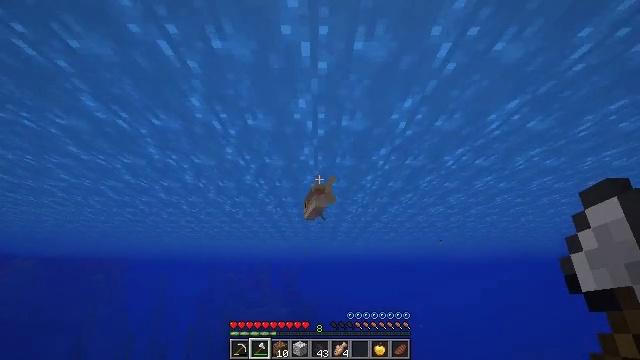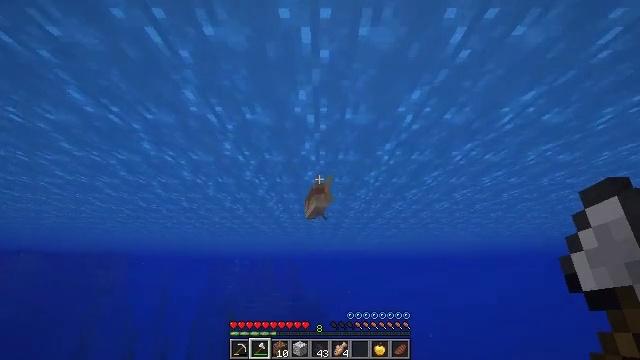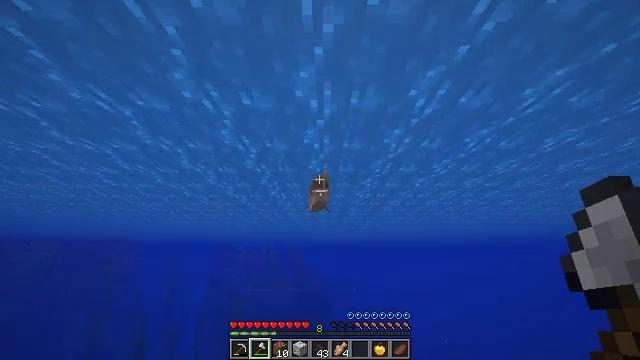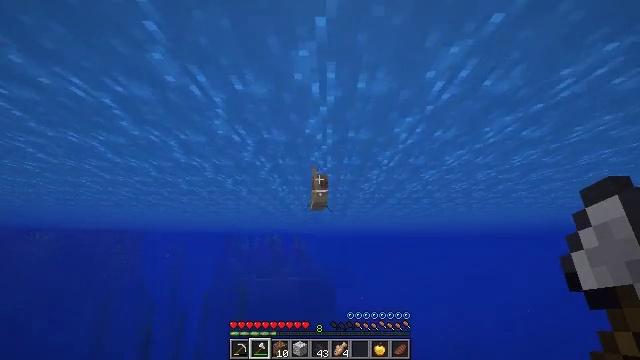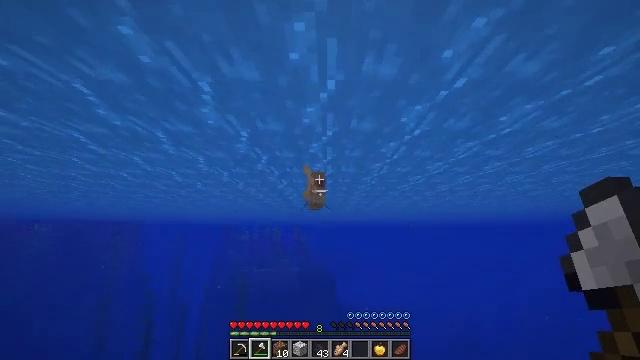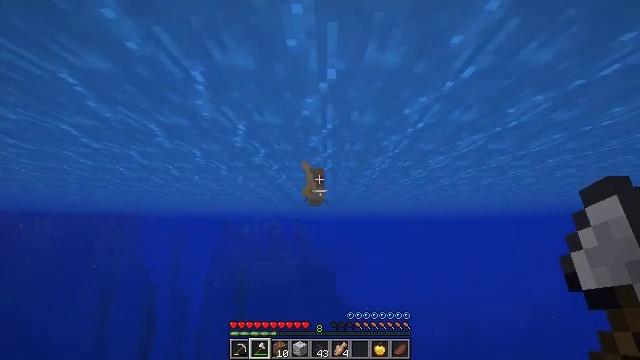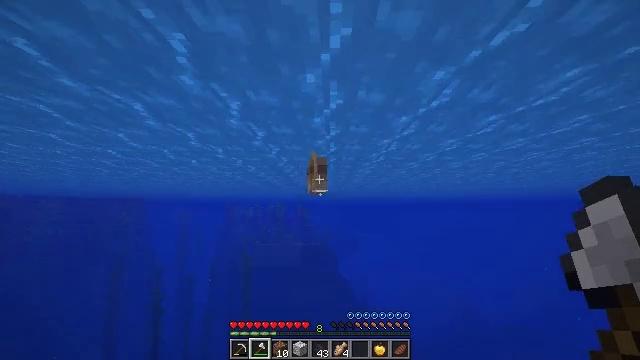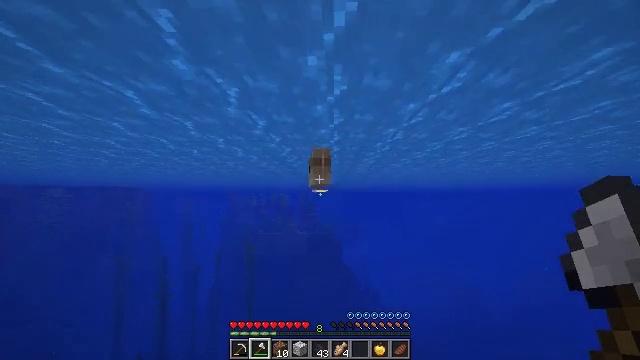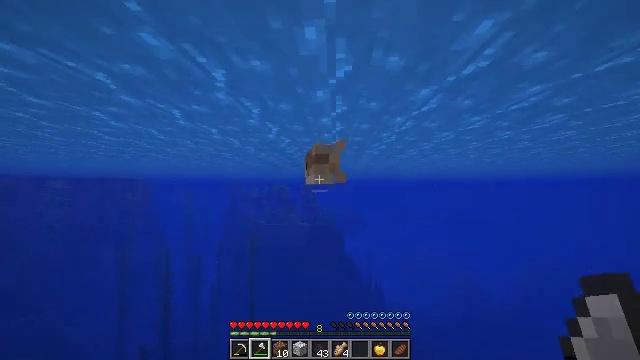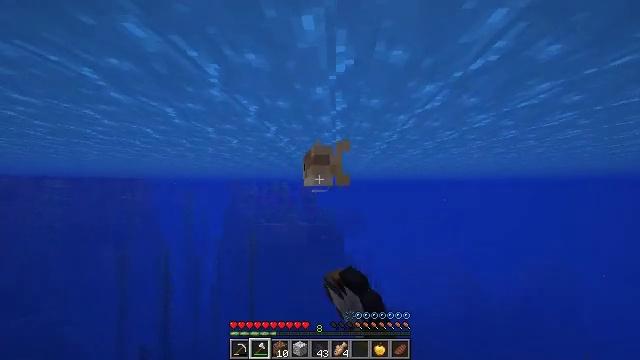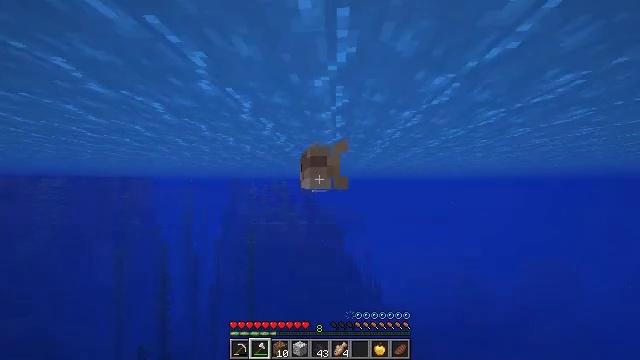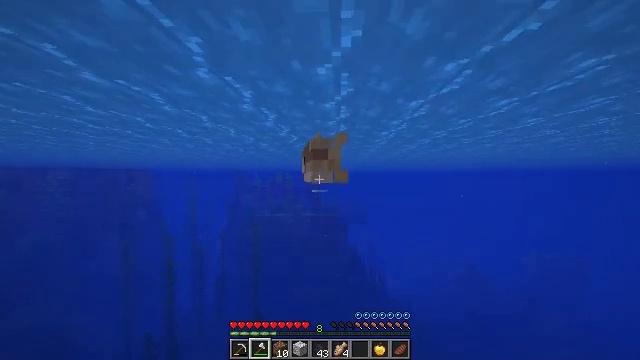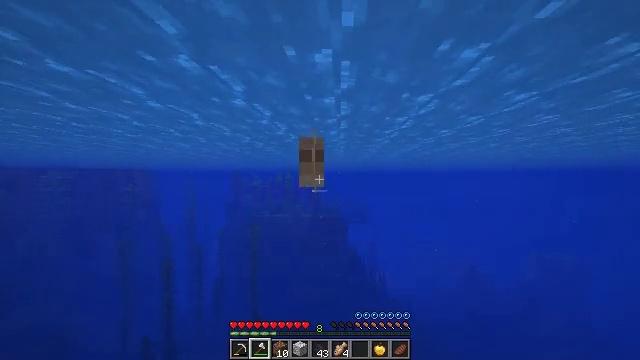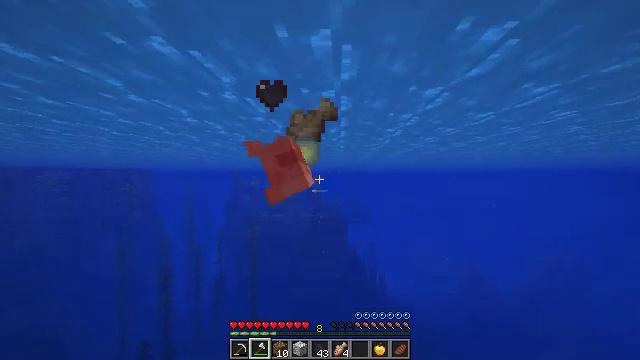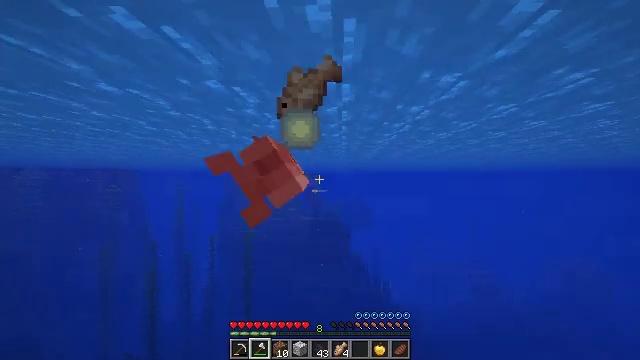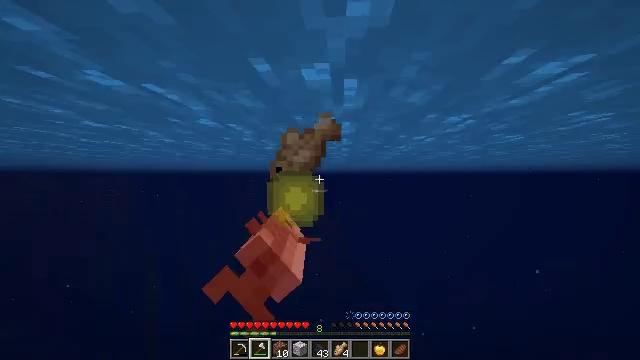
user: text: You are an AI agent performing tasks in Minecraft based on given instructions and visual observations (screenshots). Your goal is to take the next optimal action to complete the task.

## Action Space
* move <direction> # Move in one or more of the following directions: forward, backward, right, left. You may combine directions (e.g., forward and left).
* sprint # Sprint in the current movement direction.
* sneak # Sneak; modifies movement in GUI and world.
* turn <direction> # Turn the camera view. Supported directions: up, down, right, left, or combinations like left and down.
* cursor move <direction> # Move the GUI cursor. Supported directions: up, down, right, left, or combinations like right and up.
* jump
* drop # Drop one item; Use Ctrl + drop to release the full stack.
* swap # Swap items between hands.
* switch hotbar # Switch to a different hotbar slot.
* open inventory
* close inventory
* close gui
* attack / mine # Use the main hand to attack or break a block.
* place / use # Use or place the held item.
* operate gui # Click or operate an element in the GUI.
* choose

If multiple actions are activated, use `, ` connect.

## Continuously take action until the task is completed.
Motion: motion action
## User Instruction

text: Kill mobs in water.
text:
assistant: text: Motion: move forward, sprint, turn down
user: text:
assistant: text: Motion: move forward, sprint, turn down
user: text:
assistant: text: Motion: move forward, sprint, turn down
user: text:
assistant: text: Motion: move forward, sprint, turn down
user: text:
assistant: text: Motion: move forward, sprint, turn down
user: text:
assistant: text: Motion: move forward, sprint, turn down
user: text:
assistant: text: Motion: move forward, sprint, turn down
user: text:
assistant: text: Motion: move forward, sprint, turn down, attack / mine
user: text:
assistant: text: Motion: move forward, sprint, attack / mine
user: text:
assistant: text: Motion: move forward, sprint, attack / mine
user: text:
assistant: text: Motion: move forward, sprint, turn down, attack / mine
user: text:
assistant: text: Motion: move forward, sprint
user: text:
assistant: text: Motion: move forward, sprint
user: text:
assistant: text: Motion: move forward, sprint
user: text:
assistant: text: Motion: move forward, sprint
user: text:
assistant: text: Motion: move forward, sprint
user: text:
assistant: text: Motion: move forward, sprint
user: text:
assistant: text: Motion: move forward, sprint
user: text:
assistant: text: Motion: move forward, sprint
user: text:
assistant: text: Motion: move forward, sprint
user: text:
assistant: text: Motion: move forward, sprint
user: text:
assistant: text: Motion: move forward, sprint
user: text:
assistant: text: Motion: move forward, sprint
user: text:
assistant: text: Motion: move forward, sprint
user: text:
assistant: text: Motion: move forward, sprint
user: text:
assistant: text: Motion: move forward, sprint
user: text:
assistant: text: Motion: move forward, sprint
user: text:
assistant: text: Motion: move forward, sprint
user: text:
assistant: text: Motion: move forward, sprint
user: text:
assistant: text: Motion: move forward